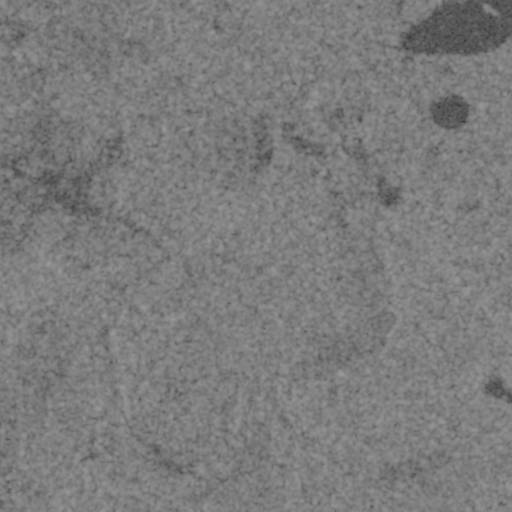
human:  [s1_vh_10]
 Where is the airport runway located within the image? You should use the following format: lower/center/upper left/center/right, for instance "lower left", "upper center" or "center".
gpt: The airport runway is located in the upper left of the image.
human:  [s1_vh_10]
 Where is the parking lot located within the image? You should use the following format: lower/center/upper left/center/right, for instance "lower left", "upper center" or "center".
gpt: The parking lot is located in the upper right of the image.
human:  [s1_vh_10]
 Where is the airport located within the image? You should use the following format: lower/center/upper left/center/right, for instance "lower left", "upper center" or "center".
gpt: There is no airport in the image.

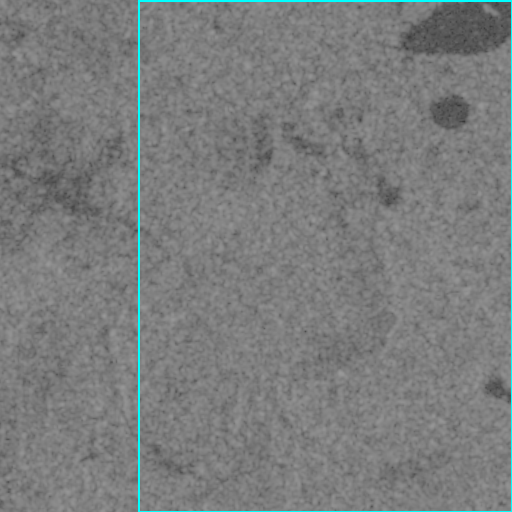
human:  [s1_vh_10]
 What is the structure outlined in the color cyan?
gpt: The structure outlined in cyan is a park.
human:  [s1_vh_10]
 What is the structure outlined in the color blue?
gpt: There is no blue outline.